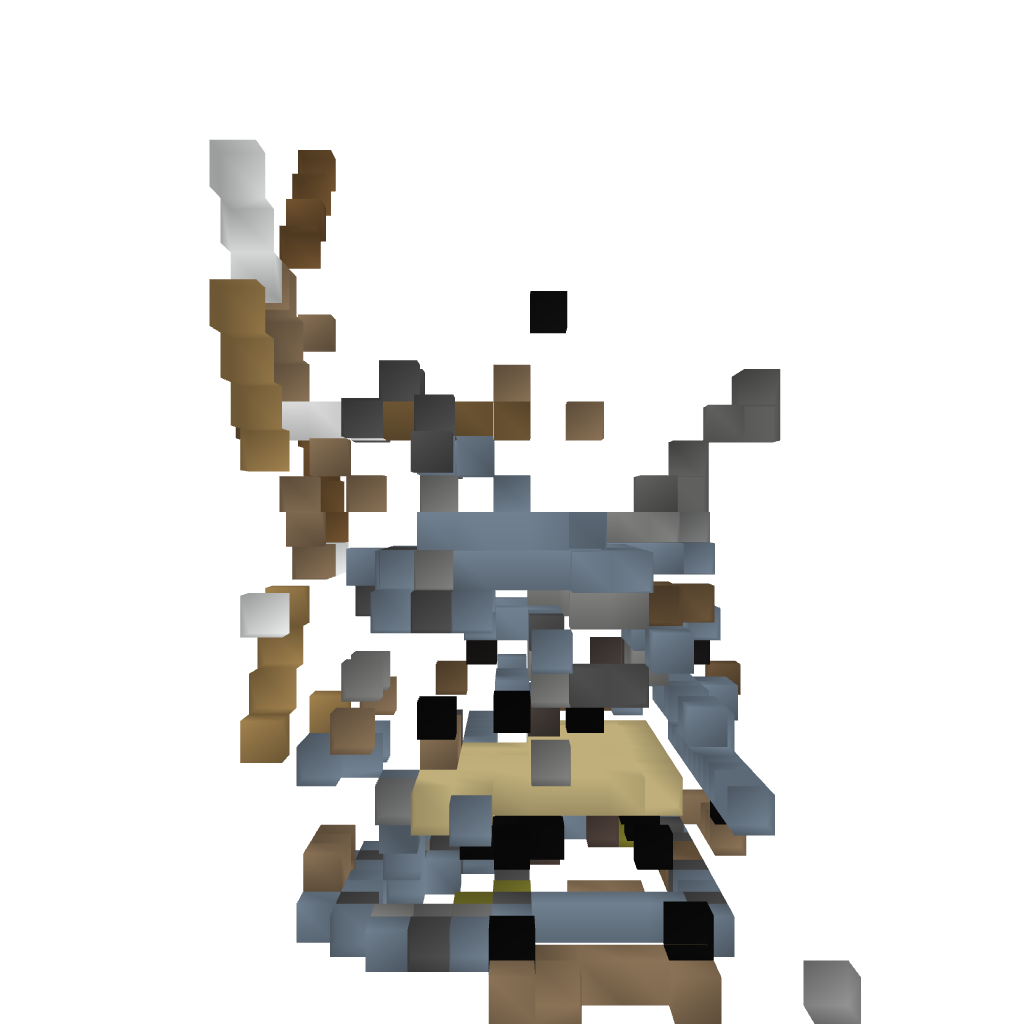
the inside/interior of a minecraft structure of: Estate